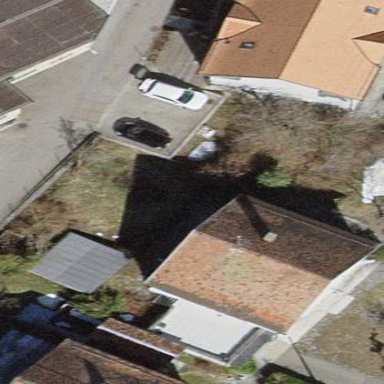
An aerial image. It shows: Simple and straightforward house.